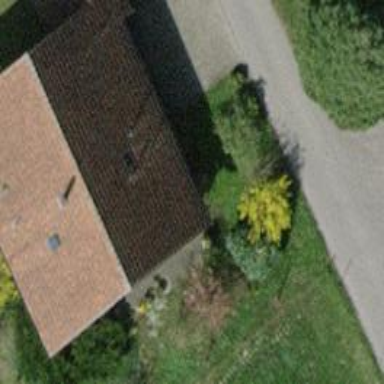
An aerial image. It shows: Detached building.